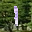
Label: 1